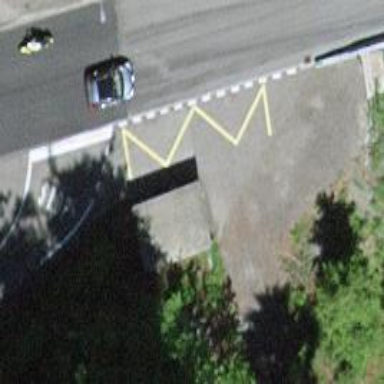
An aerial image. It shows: Bus stop with sheltered platform for public transport.